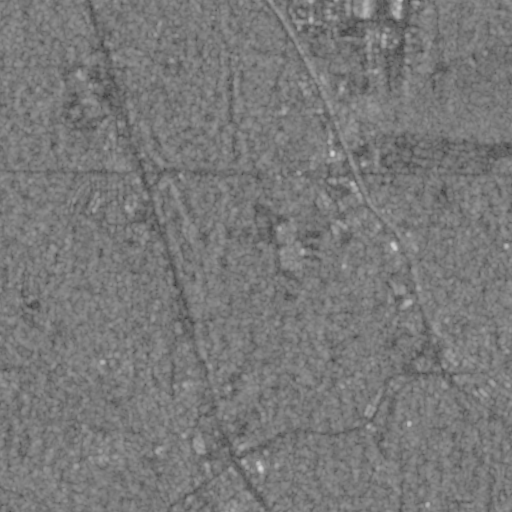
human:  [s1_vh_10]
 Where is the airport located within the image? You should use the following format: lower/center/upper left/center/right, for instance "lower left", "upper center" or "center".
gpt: The airport is located in the upper of the image.
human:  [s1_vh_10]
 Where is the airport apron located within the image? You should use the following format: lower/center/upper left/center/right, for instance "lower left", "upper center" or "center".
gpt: The airport apron is located in the upper right of the image.
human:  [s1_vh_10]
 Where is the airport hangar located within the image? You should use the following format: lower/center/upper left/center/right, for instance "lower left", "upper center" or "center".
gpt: The airport hangar is located in the upper right of the image.
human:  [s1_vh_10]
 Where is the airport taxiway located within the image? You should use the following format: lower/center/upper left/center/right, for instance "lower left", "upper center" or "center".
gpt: The airport taxiway is located in the upper right of the image.
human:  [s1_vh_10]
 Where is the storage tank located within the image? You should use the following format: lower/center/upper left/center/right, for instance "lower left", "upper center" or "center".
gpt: The storage tank is located in the upper right of the image.
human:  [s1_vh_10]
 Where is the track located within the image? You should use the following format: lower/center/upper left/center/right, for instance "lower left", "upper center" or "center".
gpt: The track is located in the center of the image.
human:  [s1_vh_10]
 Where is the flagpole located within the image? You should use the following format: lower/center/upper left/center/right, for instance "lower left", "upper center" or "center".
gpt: The flagpole is located in the center right of the image.
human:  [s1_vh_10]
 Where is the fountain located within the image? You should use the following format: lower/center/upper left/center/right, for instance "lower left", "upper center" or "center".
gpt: The fountain is located in the lower right of the image.
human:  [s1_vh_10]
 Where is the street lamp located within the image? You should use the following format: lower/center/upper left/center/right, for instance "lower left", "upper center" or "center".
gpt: The street lamp is located in the lower center of the image.
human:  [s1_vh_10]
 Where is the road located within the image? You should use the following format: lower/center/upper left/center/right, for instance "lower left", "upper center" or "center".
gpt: There is no road in the image.

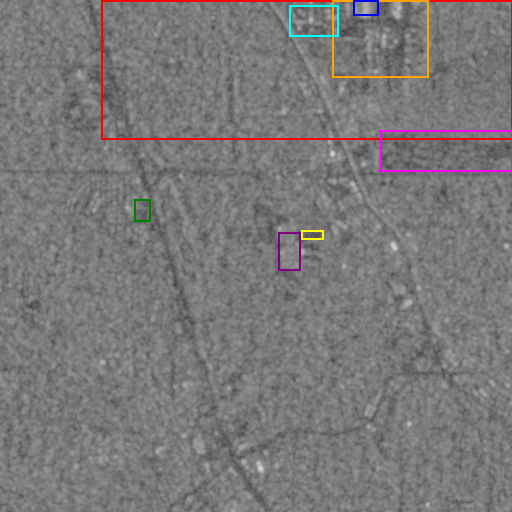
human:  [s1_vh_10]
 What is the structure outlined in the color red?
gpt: The structure outlined in red is an airport.
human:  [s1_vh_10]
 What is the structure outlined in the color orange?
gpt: The structure outlined in orange is an airport apron.
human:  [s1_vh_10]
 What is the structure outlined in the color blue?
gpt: The structure outlined in blue is an airport hangar.
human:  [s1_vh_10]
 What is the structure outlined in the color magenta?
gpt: The structure outlined in magenta is a park.
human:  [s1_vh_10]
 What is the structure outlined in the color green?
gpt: The structure outlined in green is a parking lot.
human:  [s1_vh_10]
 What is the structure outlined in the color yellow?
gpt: The structure outlined in yellow is a track.
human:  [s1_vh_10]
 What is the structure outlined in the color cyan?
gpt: The structure outlined in cyan is a building.
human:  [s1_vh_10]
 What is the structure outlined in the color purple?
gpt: The structure outlined in purple is a building.
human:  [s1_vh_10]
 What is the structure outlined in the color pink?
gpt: There is no pink outline.